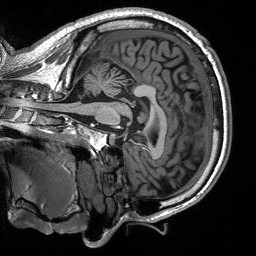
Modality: T1w
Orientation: sagittal
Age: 49
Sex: male
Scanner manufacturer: siemens
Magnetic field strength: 3 T
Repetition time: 2.53 s
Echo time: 0.00219 s